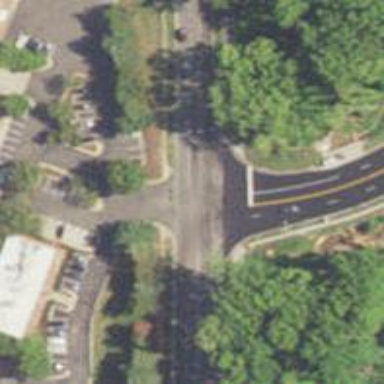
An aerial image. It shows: Unmarked crossing on the road.